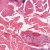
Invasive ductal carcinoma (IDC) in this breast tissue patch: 0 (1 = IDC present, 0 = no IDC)